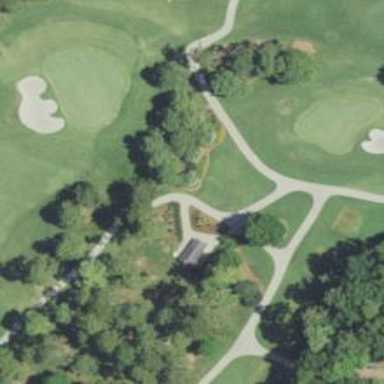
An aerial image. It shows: Path for both road and golf.